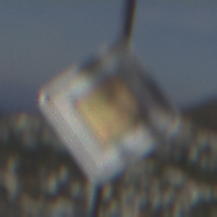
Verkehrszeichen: Vorfahrtsstrasse
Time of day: MorningAfternoon
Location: Outdoor (RoadRail)
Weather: PartlyCloudy
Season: NotSpecified
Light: Natural